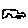
Label: car